Field crop: maize
Growth stage: 1
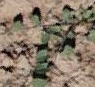
Species: convolvulus